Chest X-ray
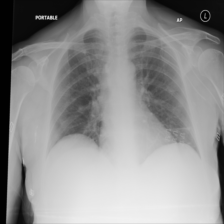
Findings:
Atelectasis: positive
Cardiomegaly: negative
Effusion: negative
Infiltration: negative
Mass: negative
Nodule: negative
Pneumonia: negative
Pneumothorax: negative
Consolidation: negative
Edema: negative
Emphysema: negative
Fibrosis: negative
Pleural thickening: negative
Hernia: negative